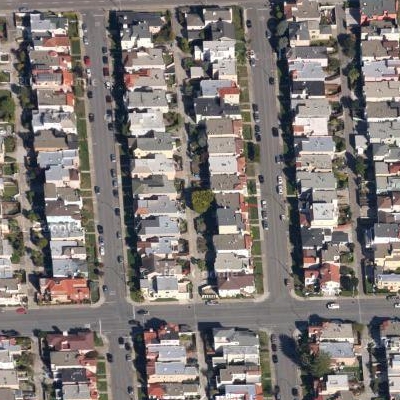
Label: fResident